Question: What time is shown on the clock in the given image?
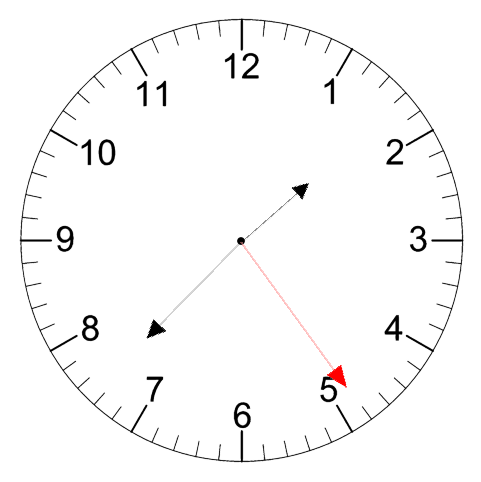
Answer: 01:37:24